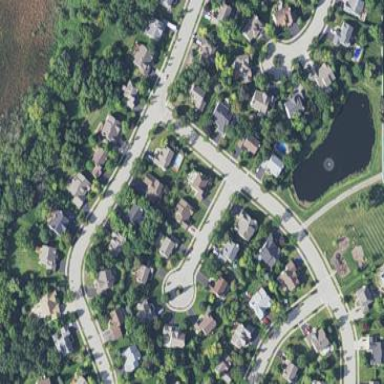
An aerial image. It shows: Residential area consisting of single-family homes in subdivision.